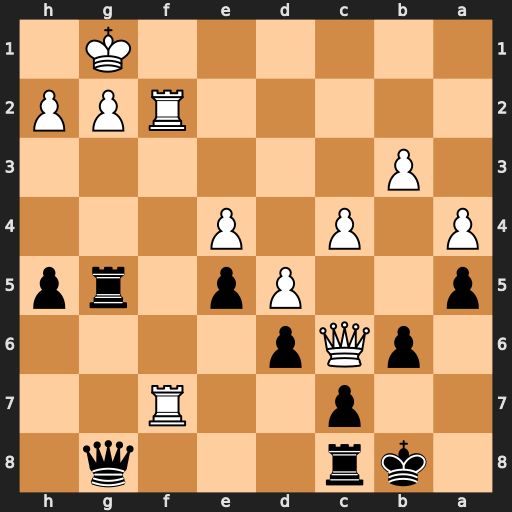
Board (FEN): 1kr3q1/2p2R2/1pQp4/p2Pp1rp/P1P1P3/1P6/5RPP/6K1
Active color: b
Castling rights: -
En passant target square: -
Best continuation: Rxg2+ Rxg2 Qxf7